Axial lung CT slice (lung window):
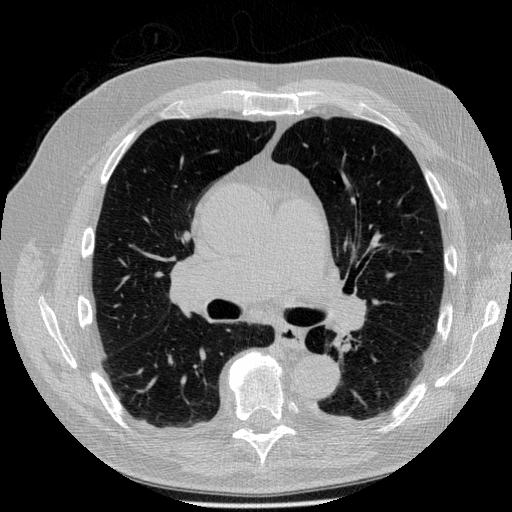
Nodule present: no